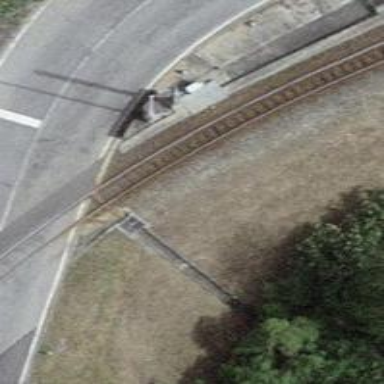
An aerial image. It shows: Narrow-gauge railway track with one electrified contact line.